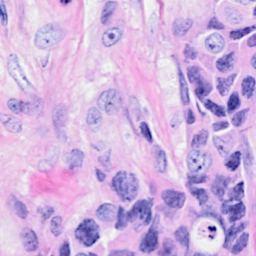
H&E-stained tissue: Breast